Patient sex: M
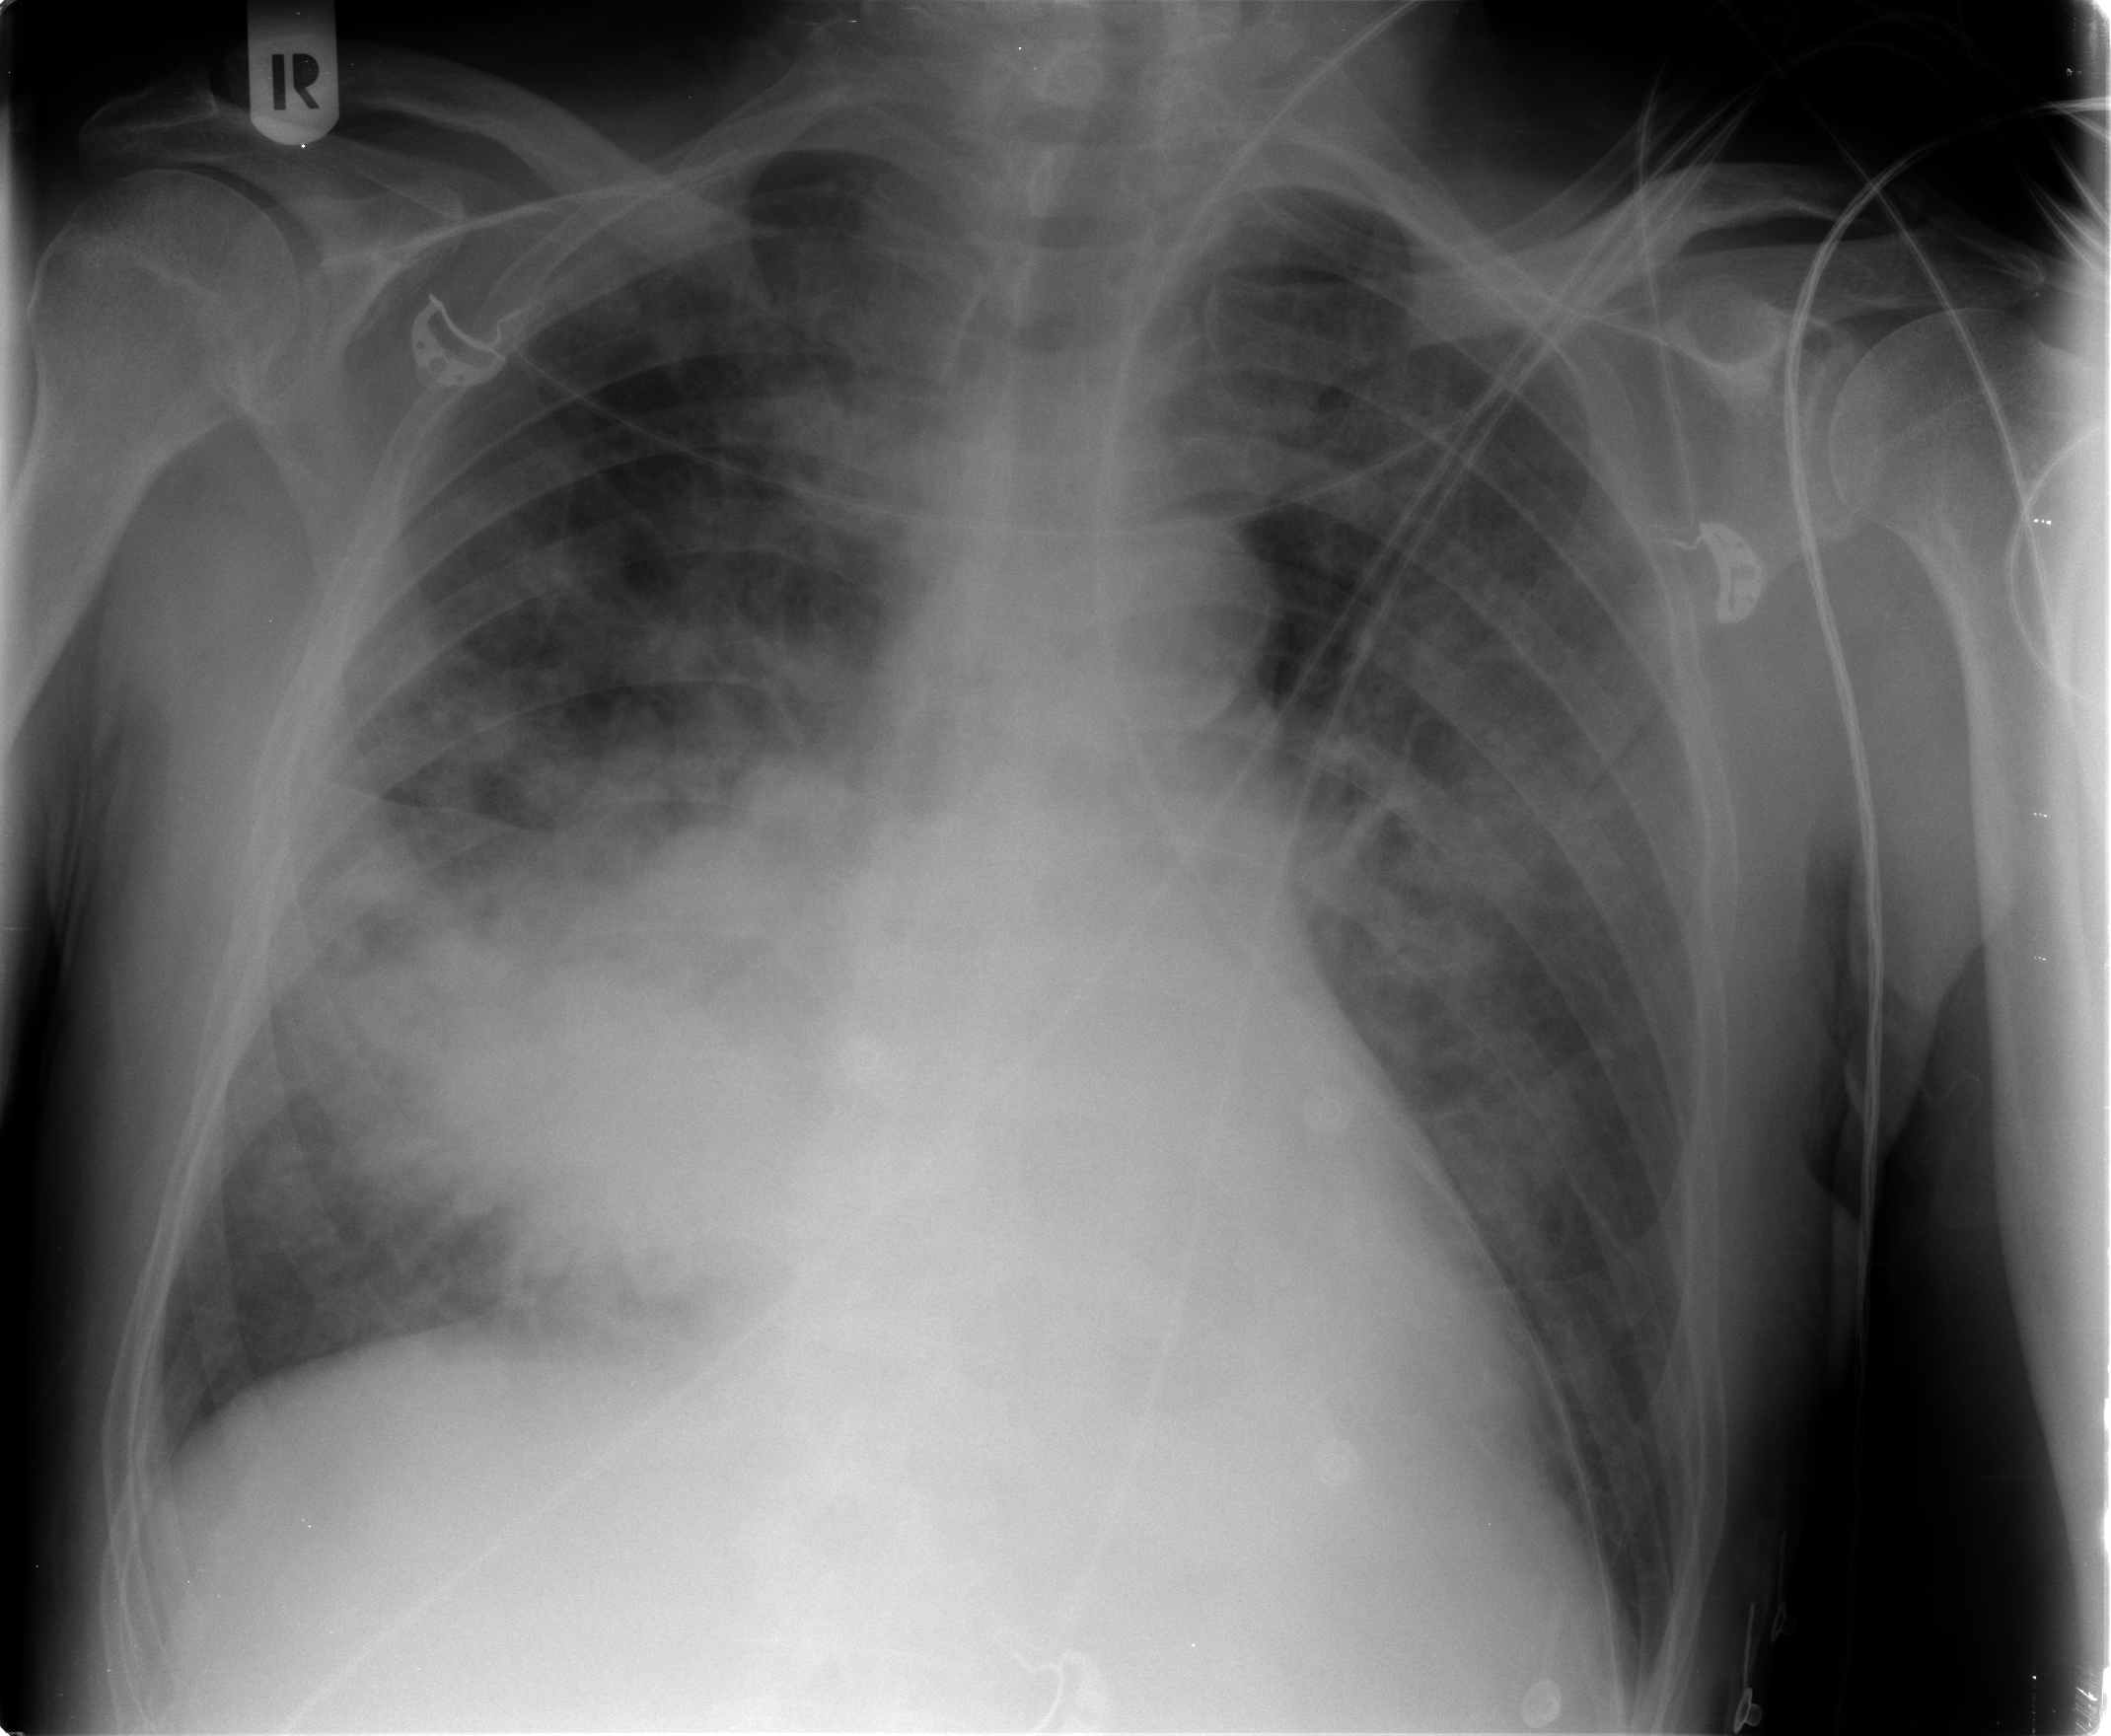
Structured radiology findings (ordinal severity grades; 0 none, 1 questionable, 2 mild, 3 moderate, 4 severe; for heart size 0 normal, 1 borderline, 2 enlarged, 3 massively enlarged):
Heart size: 0
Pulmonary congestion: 0
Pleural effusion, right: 1
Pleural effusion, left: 1
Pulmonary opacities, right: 3
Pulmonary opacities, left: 2
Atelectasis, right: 3
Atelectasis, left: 2